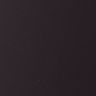
Metastatic tissue present: no